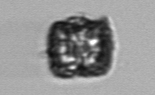
Label: Thalassiosira